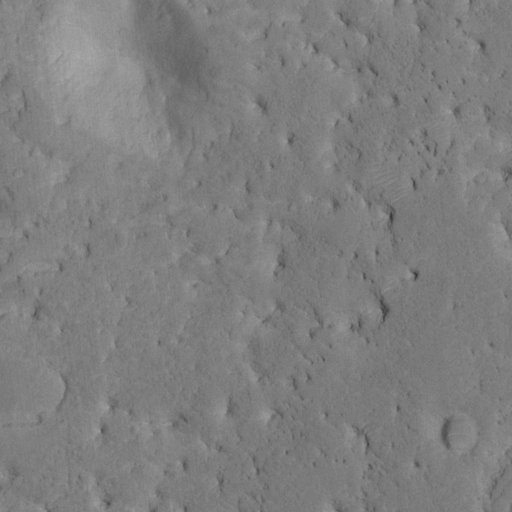
Classes present: Background